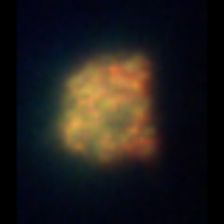
Taxon: Unknown_detritus
Group: Unknown